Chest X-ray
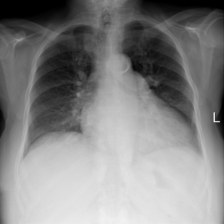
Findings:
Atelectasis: negative
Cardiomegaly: positive
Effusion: negative
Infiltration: negative
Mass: negative
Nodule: negative
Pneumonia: negative
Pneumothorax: negative
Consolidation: negative
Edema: negative
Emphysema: negative
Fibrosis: negative
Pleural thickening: negative
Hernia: negative